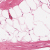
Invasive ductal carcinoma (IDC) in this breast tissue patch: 0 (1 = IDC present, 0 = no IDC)